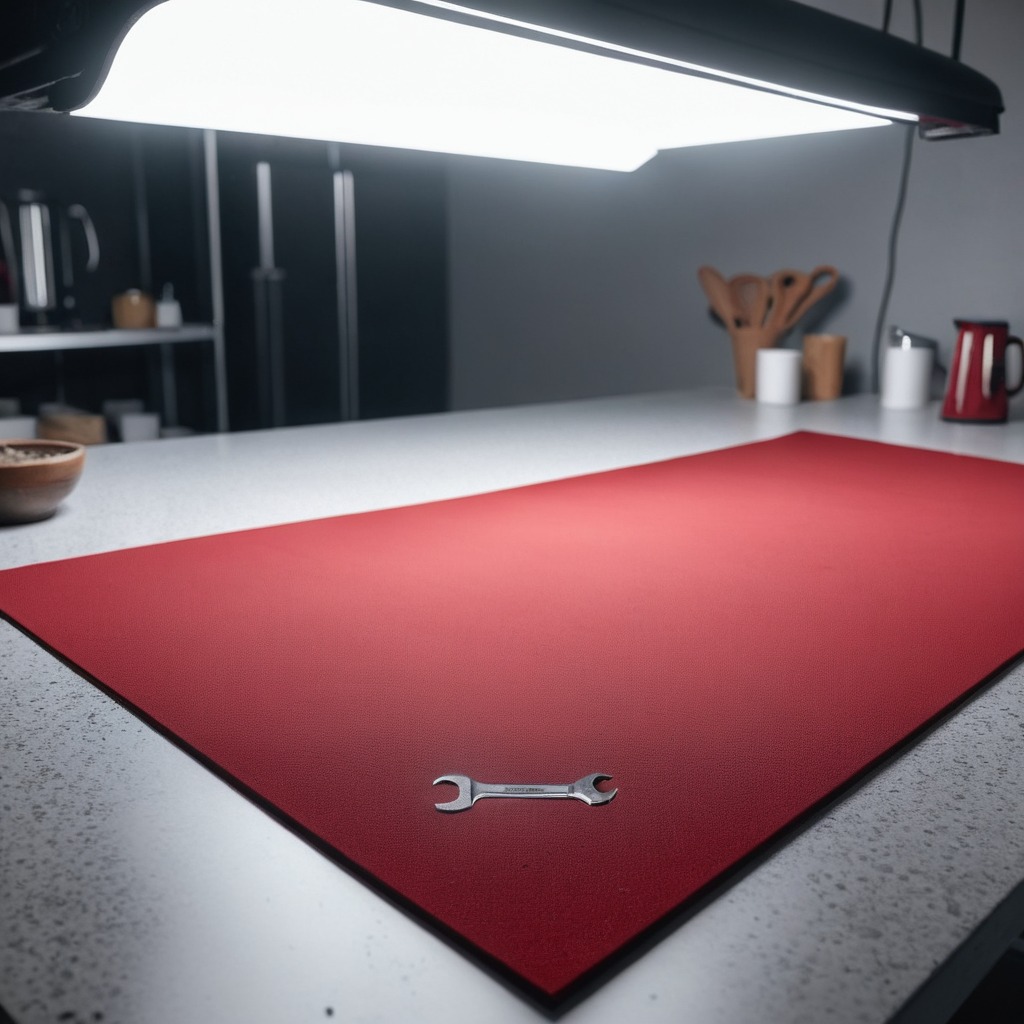
A wrench lies on a clean granite tabletop covered with a red rubber mat inside a workshop under bright overhead lighting crisp shadows high clarity worn but beneath the mat